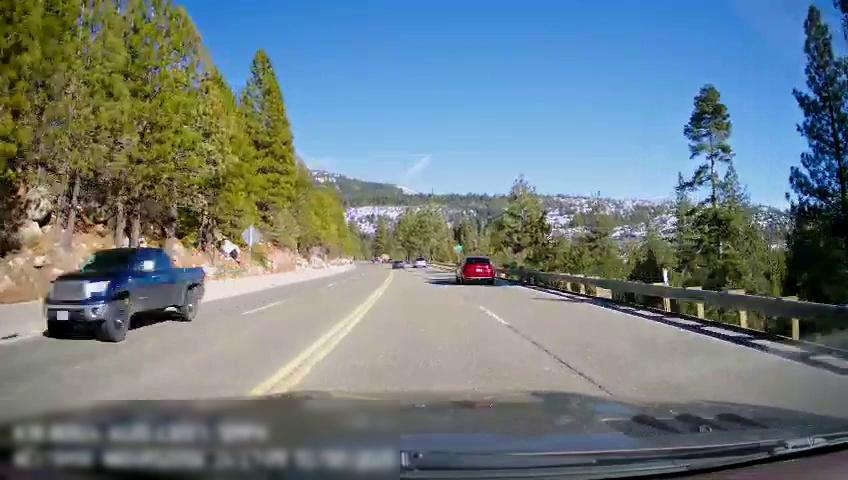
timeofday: Day
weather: Sunny
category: Drivable Space
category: Vehicles | Truck
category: Vehicles | Van
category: Vehicles | Car
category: Vehicles | SUV
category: Lanes | Opposite Lane
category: Lanes | Opposite Lane
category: Lanes | Opposite Lane
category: Lanes | Current Lane
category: Lanes | Current Lane